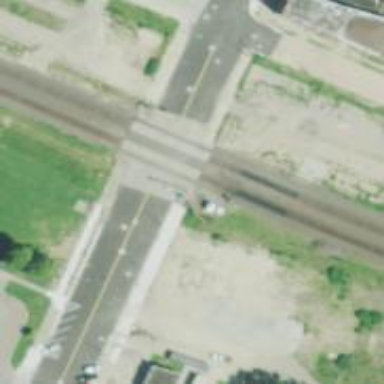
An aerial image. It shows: Railway level crossing.